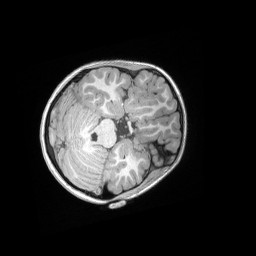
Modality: T1w
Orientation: axial
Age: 8
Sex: female
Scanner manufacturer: siemens
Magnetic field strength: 3 T
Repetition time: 2.53 s
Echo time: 0.00164 s